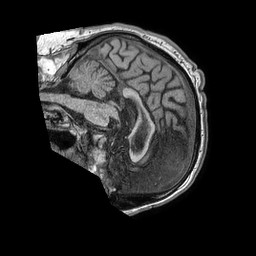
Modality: T1w
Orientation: sagittal
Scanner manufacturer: philips
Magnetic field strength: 1.5 T
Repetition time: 0.00763 s
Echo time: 0.003471 s